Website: apple
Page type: delivery-shipping
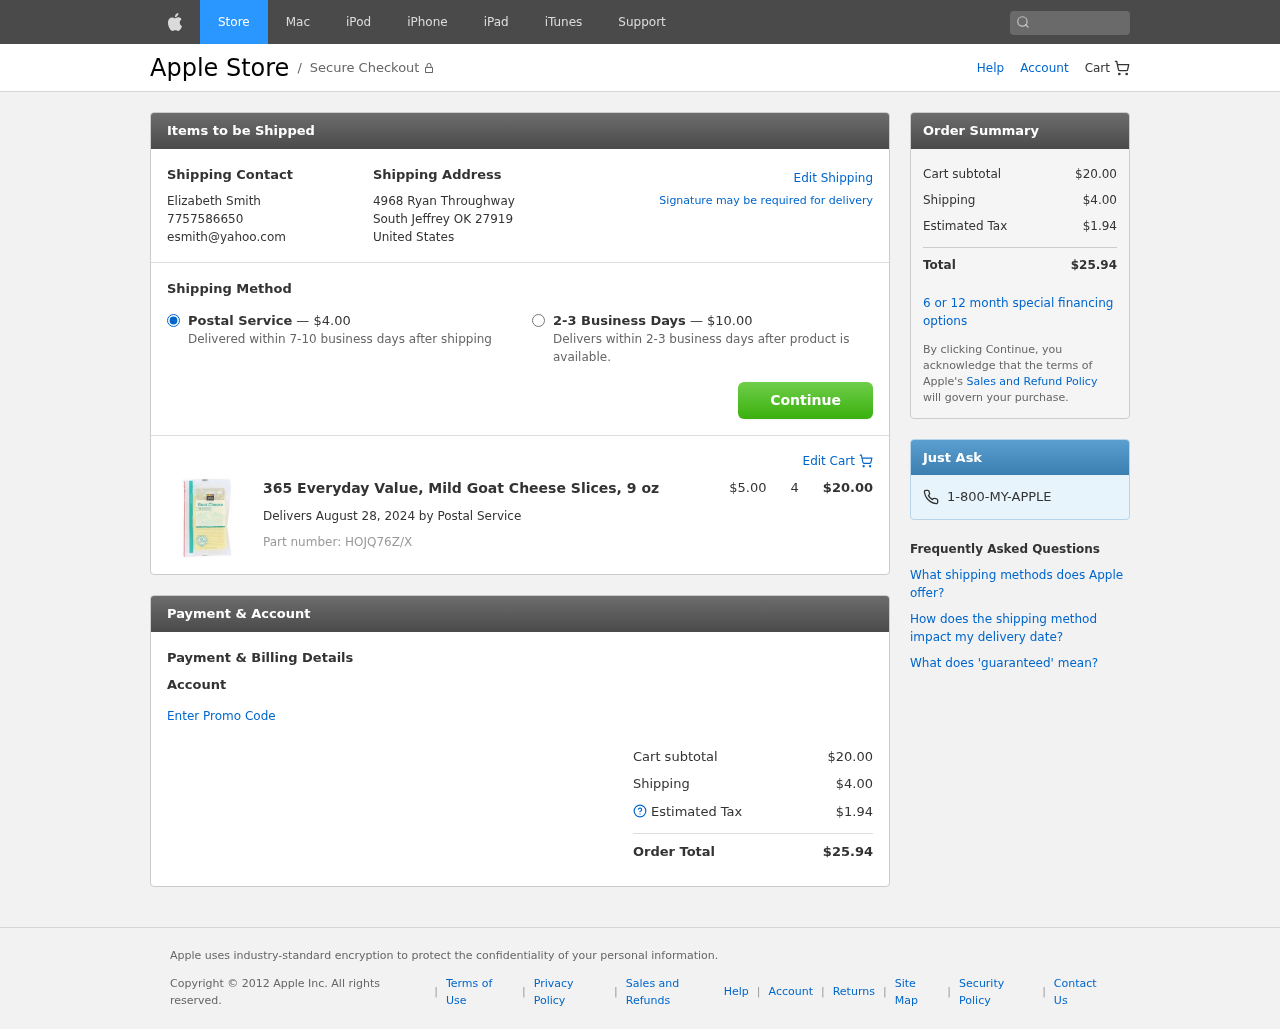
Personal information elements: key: PII_CITY
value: South Jeffrey
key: PII_COUNTRY
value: United States
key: PII_EMAIL
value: esmith@yahoo.com
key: PII_FULLNAME
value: Elizabeth Smith
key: PII_PHONE
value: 7757586650
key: PII_POSTCODE
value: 27919
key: PII_STATE_ABBR
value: OK
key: PII_STREET
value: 4968 Ryan Throughway
Product elements: key: PRODUCT1_NAME
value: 365 Everyday Value, Mild Goat Cheese Slices, 9 oz
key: PRODUCT1_PRICE
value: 5
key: PRODUCT1_QUANTITY
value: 4
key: PRODUCT1_SKU
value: HOJQ76Z/X
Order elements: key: ORDER_SHIPPING_COST
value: $4.00
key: ORDER_SUBTOTAL
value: $20.00
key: ORDER_DELIVERY_DATE
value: August 28, 2024
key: ORDER_TAX
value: $1.94
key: ORDER_TOTAL
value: $25.94